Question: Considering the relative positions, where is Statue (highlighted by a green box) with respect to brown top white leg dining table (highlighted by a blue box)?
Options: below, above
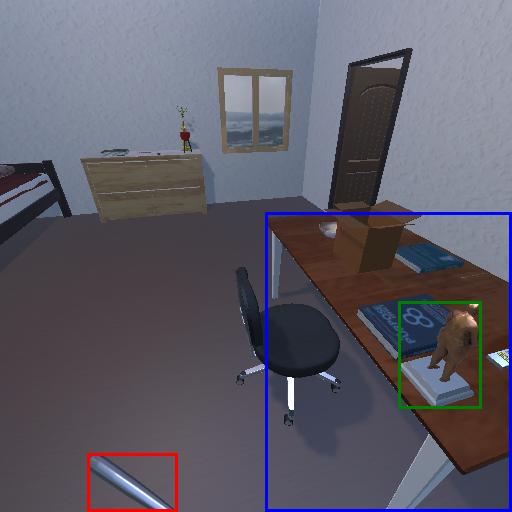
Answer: below